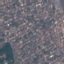
Land use / land cover class: Residential